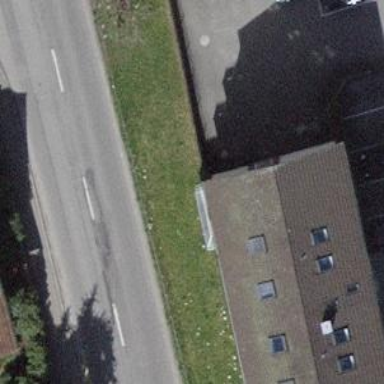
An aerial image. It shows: Gabled roof apartments building.